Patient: sex F, age 64
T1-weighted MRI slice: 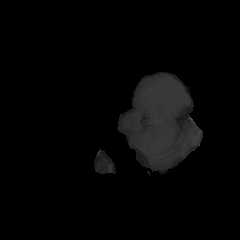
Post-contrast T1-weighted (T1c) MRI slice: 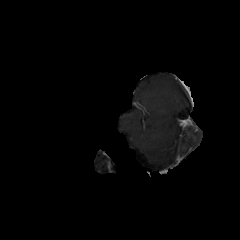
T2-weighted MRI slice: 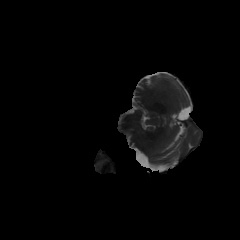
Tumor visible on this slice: no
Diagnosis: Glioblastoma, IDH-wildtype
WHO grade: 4